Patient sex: M
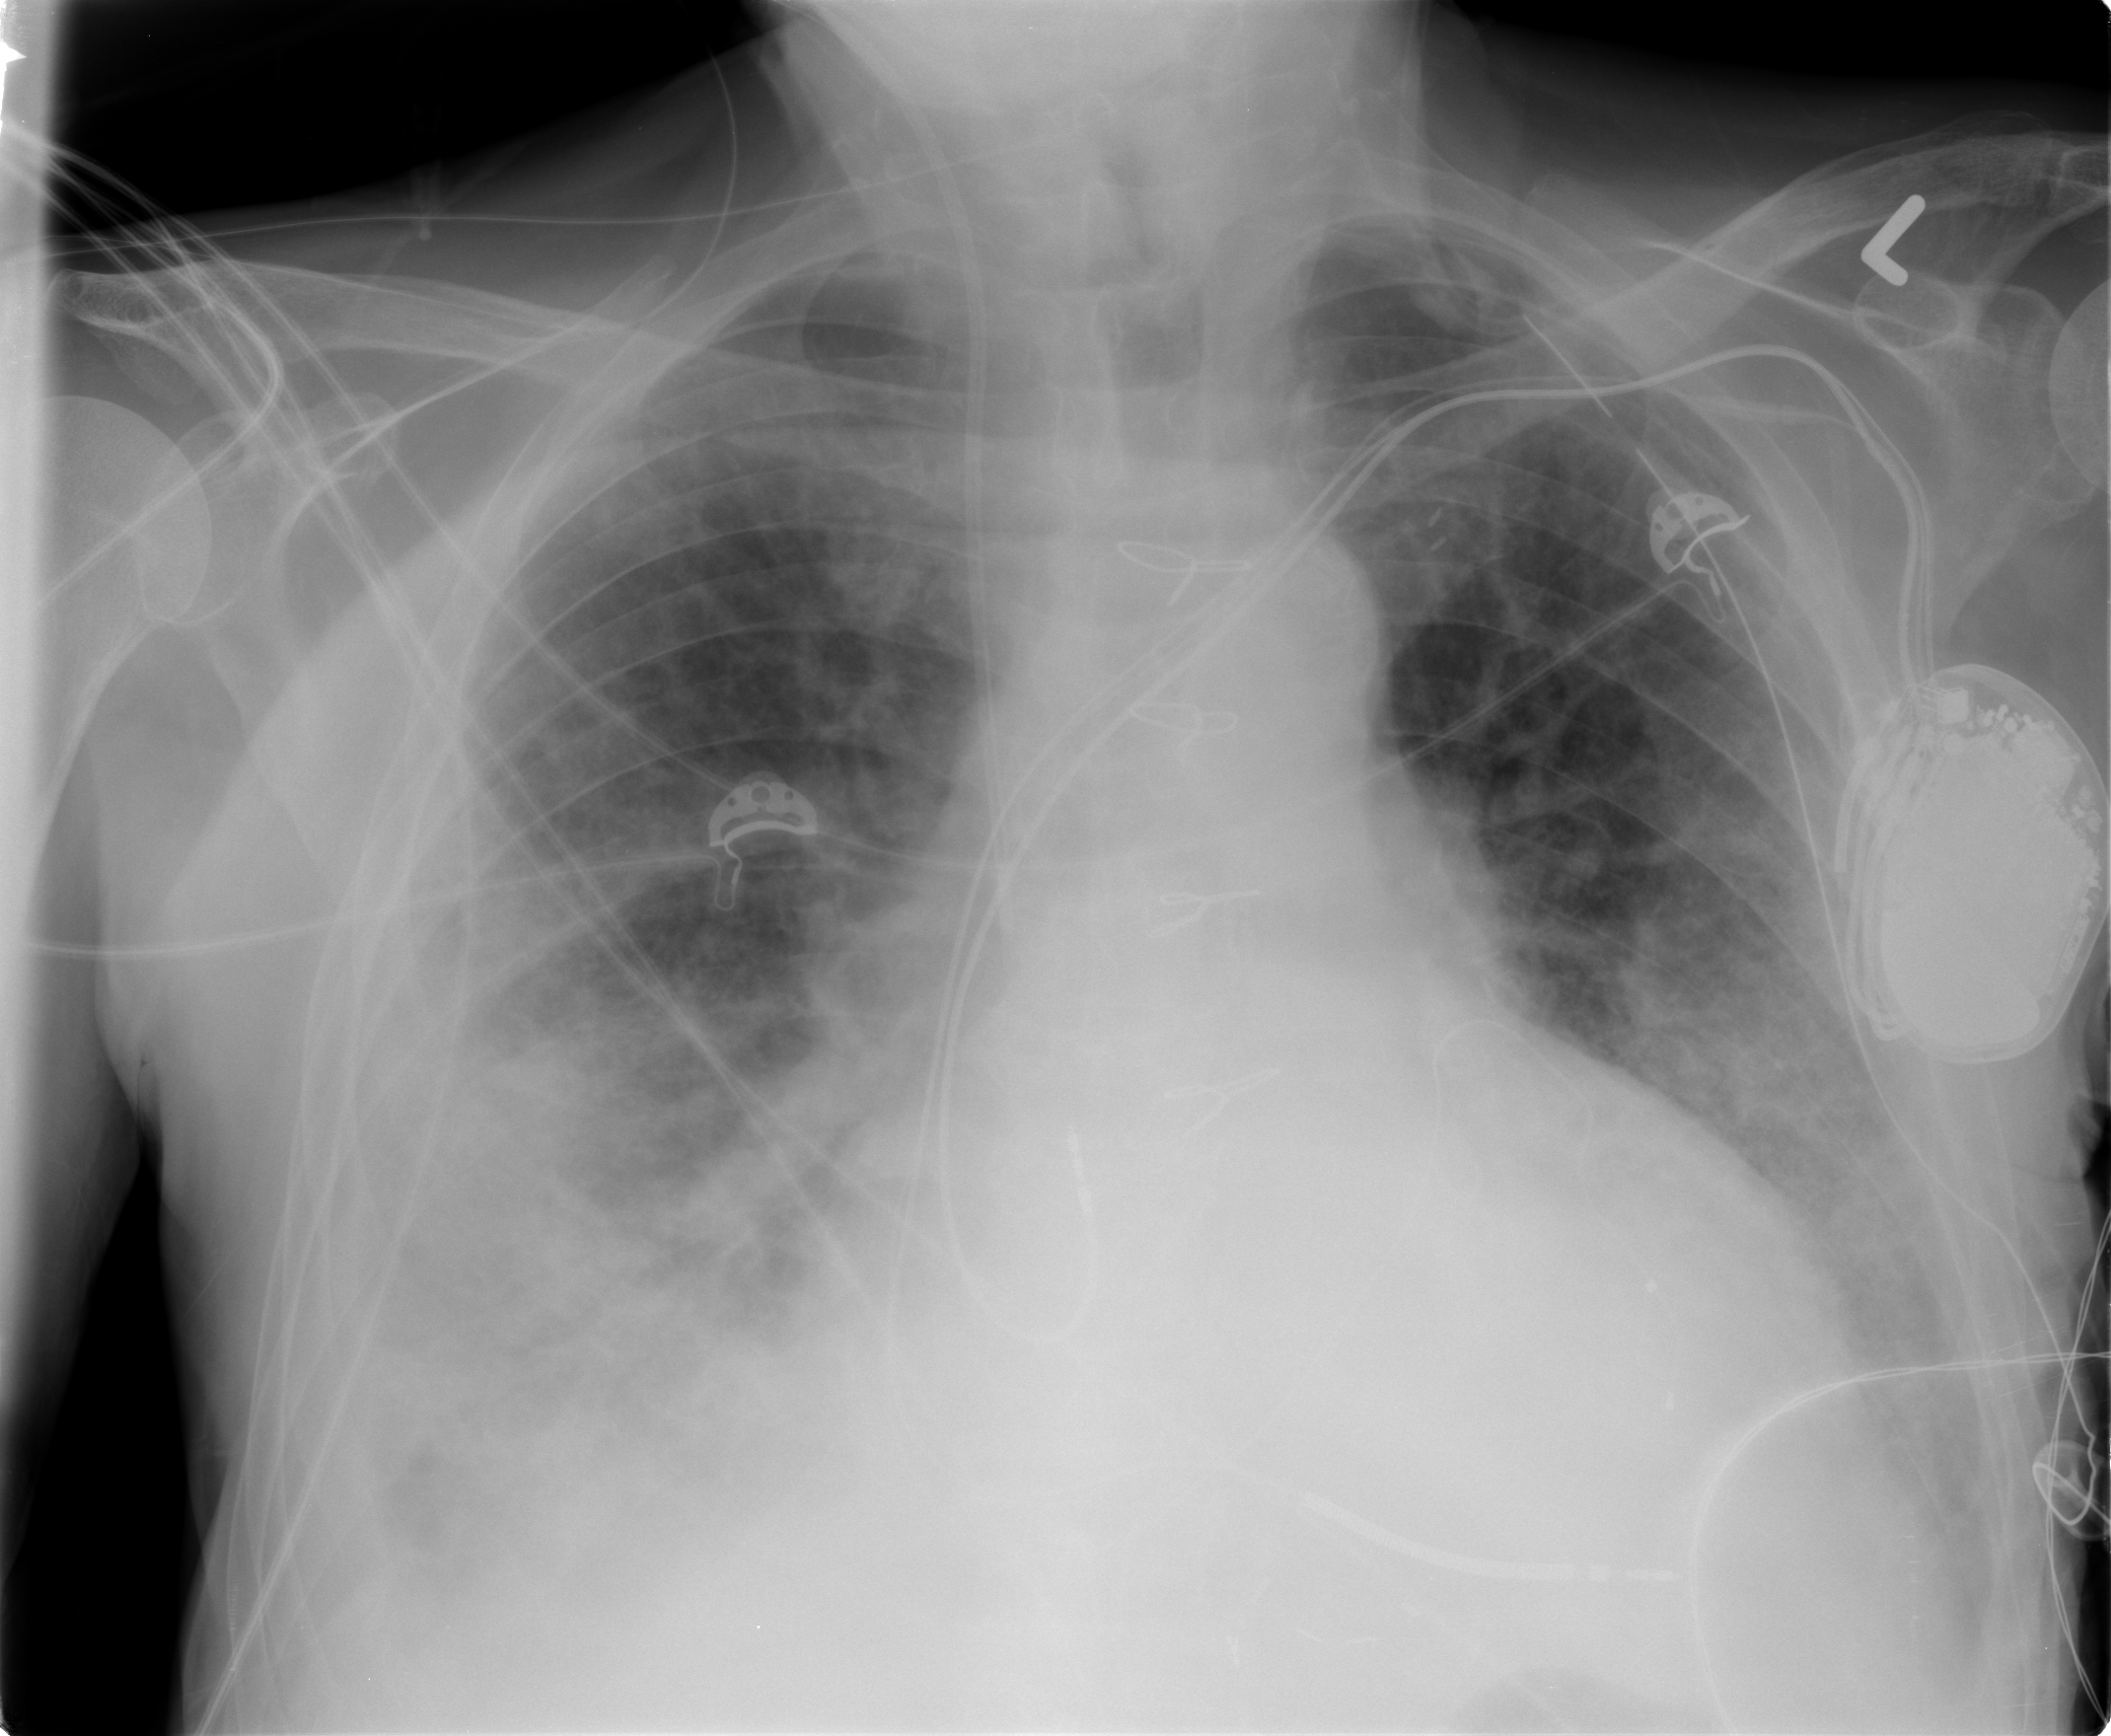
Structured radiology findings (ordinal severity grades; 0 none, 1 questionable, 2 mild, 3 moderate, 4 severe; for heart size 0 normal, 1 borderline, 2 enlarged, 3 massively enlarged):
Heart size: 2
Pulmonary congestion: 3
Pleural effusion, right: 2
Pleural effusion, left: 2
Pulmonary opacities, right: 3
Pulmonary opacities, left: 2
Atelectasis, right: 3
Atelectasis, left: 2